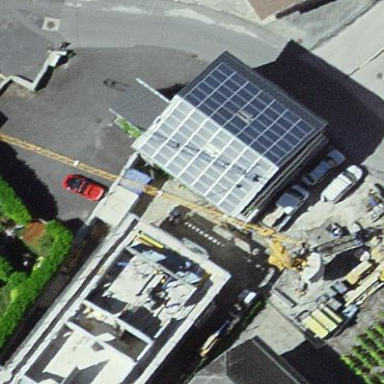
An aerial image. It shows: Building with solar photovoltaic panel as its power generator.